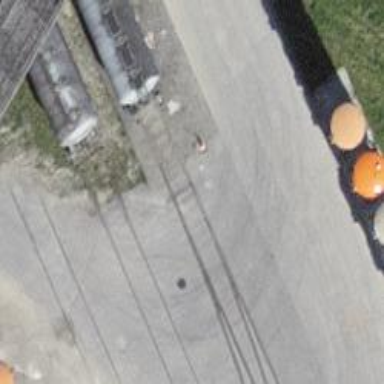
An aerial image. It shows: Railway switch.